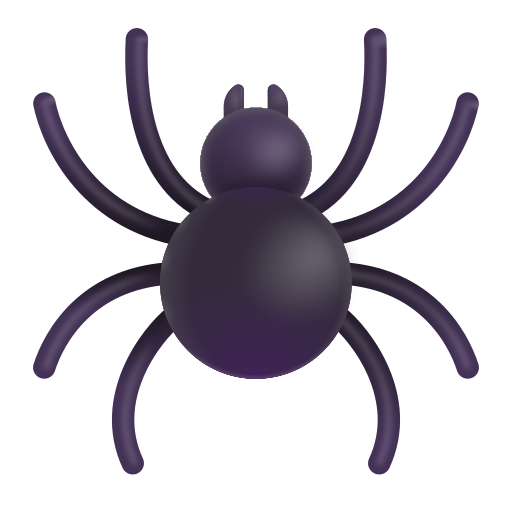
spider color